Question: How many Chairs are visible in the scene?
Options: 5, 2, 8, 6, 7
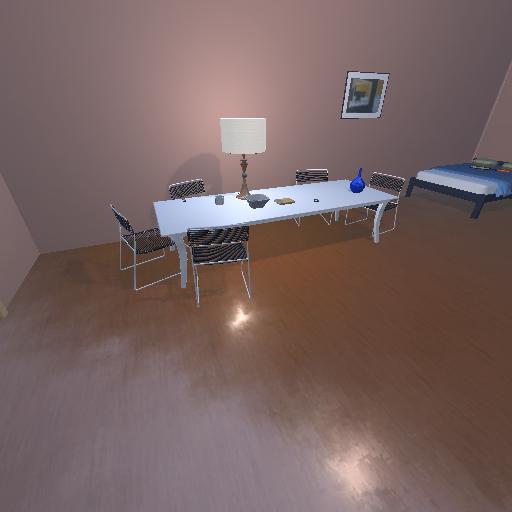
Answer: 5